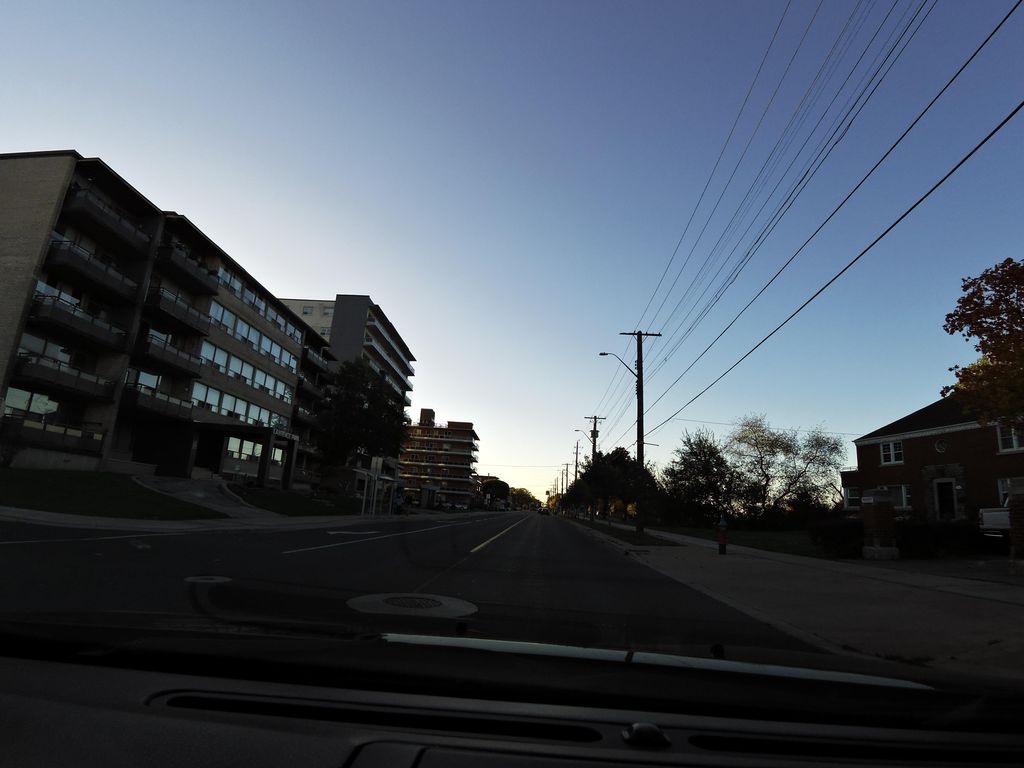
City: hamilton